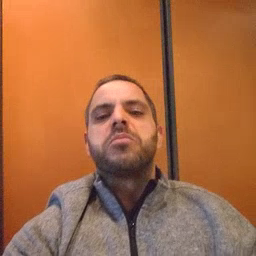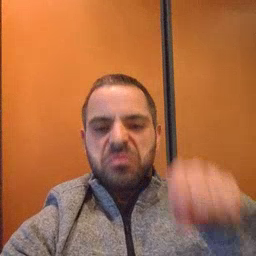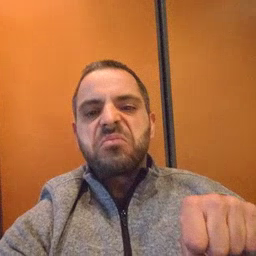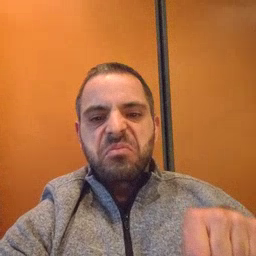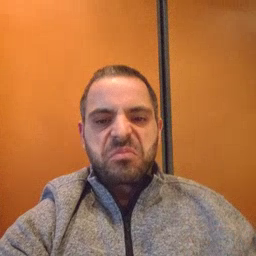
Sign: can